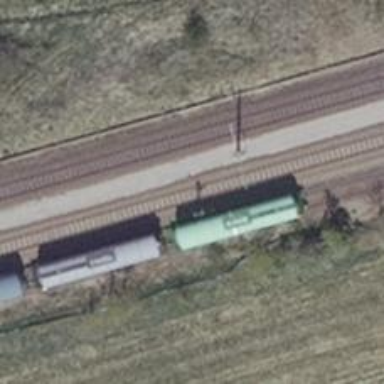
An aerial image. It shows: Railway signal.